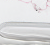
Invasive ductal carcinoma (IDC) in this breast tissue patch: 0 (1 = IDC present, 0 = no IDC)